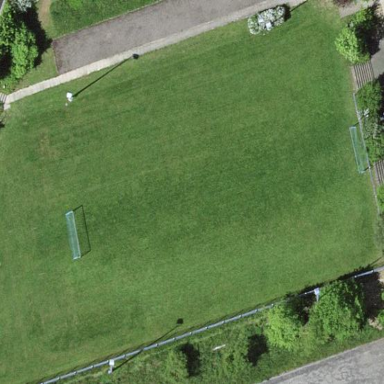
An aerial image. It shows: Soccer pitch for outdoor sports and leisure activities.